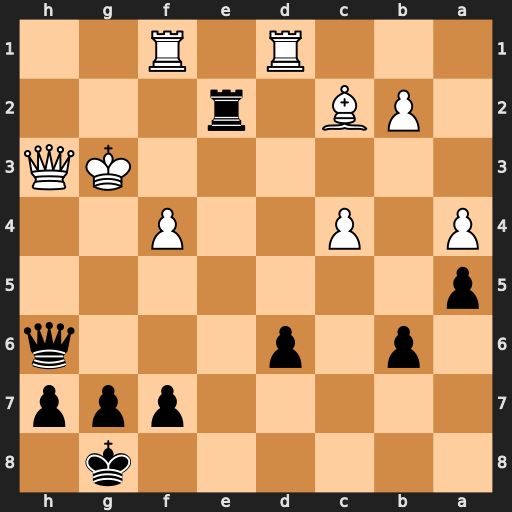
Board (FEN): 6k1/5ppp/1p1p3q/p7/P1P2P2/6KQ/1PB1r3/3R1R2
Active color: b
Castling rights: -
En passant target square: -
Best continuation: Re3+ Rf3 Rxf3+ Kxf3 Qxh3+